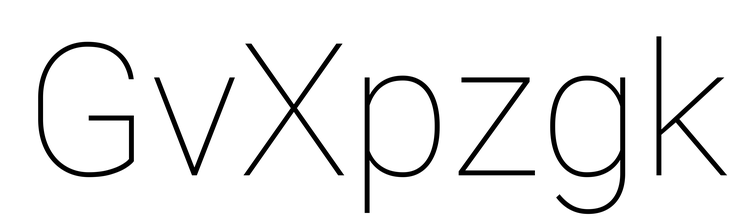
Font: Roboto_Thin